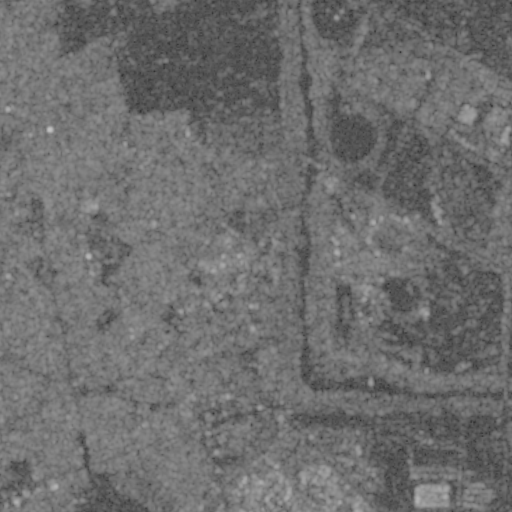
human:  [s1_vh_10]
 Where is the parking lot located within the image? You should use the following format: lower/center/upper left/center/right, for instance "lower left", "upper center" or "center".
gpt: The parking lot is located in the upper right of the image.
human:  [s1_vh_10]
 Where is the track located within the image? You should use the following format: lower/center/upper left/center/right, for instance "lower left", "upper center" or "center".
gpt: The track is located in the upper right of the image.
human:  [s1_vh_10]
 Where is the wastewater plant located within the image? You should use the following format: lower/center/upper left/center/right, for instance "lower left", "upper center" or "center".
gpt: The wastewater plant is located in the lower right of the image.
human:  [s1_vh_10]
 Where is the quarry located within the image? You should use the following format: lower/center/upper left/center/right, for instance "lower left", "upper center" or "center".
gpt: There is no quarry in the image.

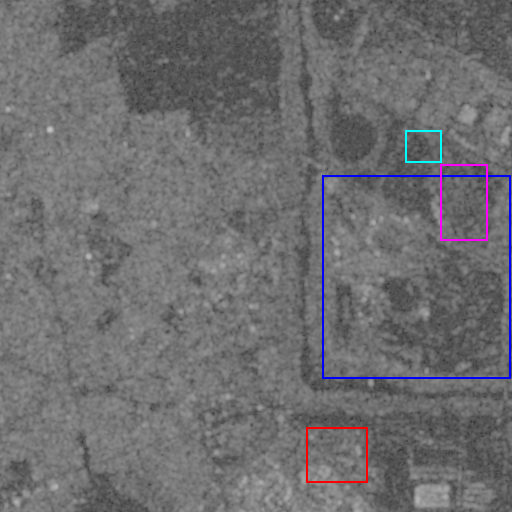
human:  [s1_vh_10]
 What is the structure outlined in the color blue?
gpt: The structure outlined in blue is a park.
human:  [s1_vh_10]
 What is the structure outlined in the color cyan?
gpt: The structure outlined in cyan is a parking lot.
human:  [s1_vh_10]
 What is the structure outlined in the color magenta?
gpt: The structure outlined in magenta is a track.
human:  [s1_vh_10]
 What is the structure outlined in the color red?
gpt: The structure outlined in red is a wastewater plant.
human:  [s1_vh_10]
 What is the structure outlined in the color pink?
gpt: There is no pink outline.